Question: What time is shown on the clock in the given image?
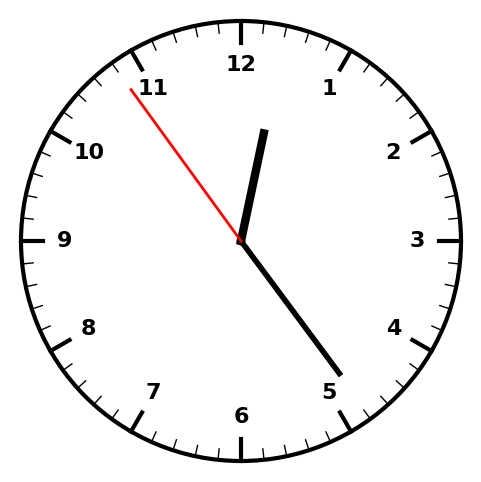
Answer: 12:23:54